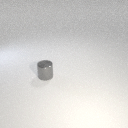
small gray metal cylinder